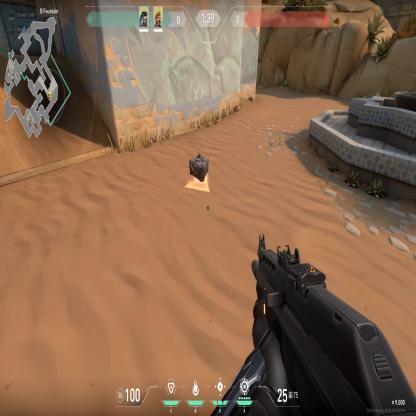
Label: dropped spike